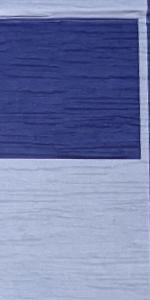
Label: Empty